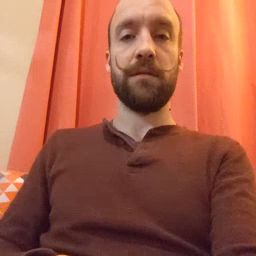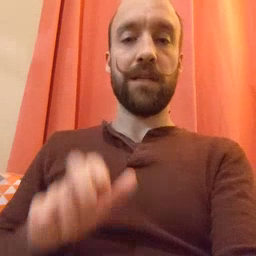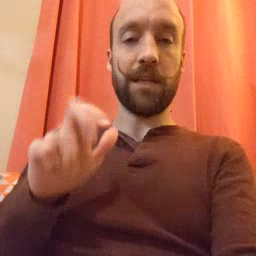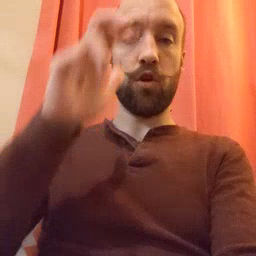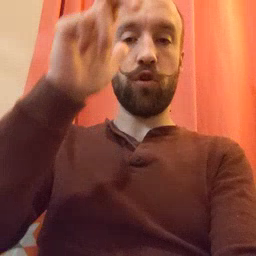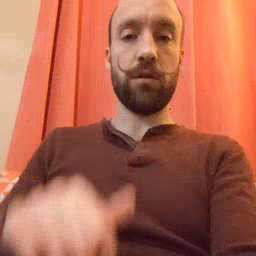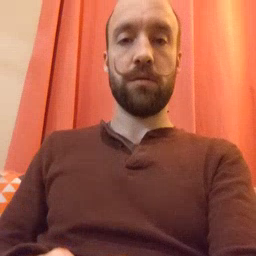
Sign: stairs